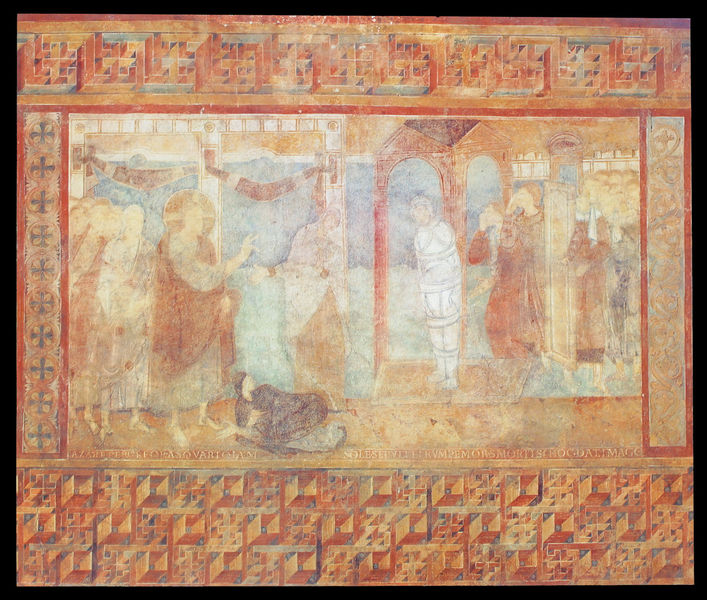
Titel: Wandmalerei im Mittelschiff von St. Georg in Reichenau-Oberzell
Standort: Reichenau-Oberzell, St. Georg, Stiftskirche (EU - D - BW - Bodenseegebiet)
Schlagwörter: weiß, menschen, männer, orange, szene, dach, gebäude, rot, muster, bibel, leiche, bild, felder, schrift, bögen, mosaik, geometrisch, jesus, christlich, gebunden, fresko, mäander, wunder, lazarus, erweckung, mumie, wandmelerei, narration, heilienleben